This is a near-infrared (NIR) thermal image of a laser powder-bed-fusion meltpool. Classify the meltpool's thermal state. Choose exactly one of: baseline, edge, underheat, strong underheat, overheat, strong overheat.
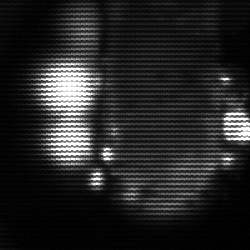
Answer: strong underheat